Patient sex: M
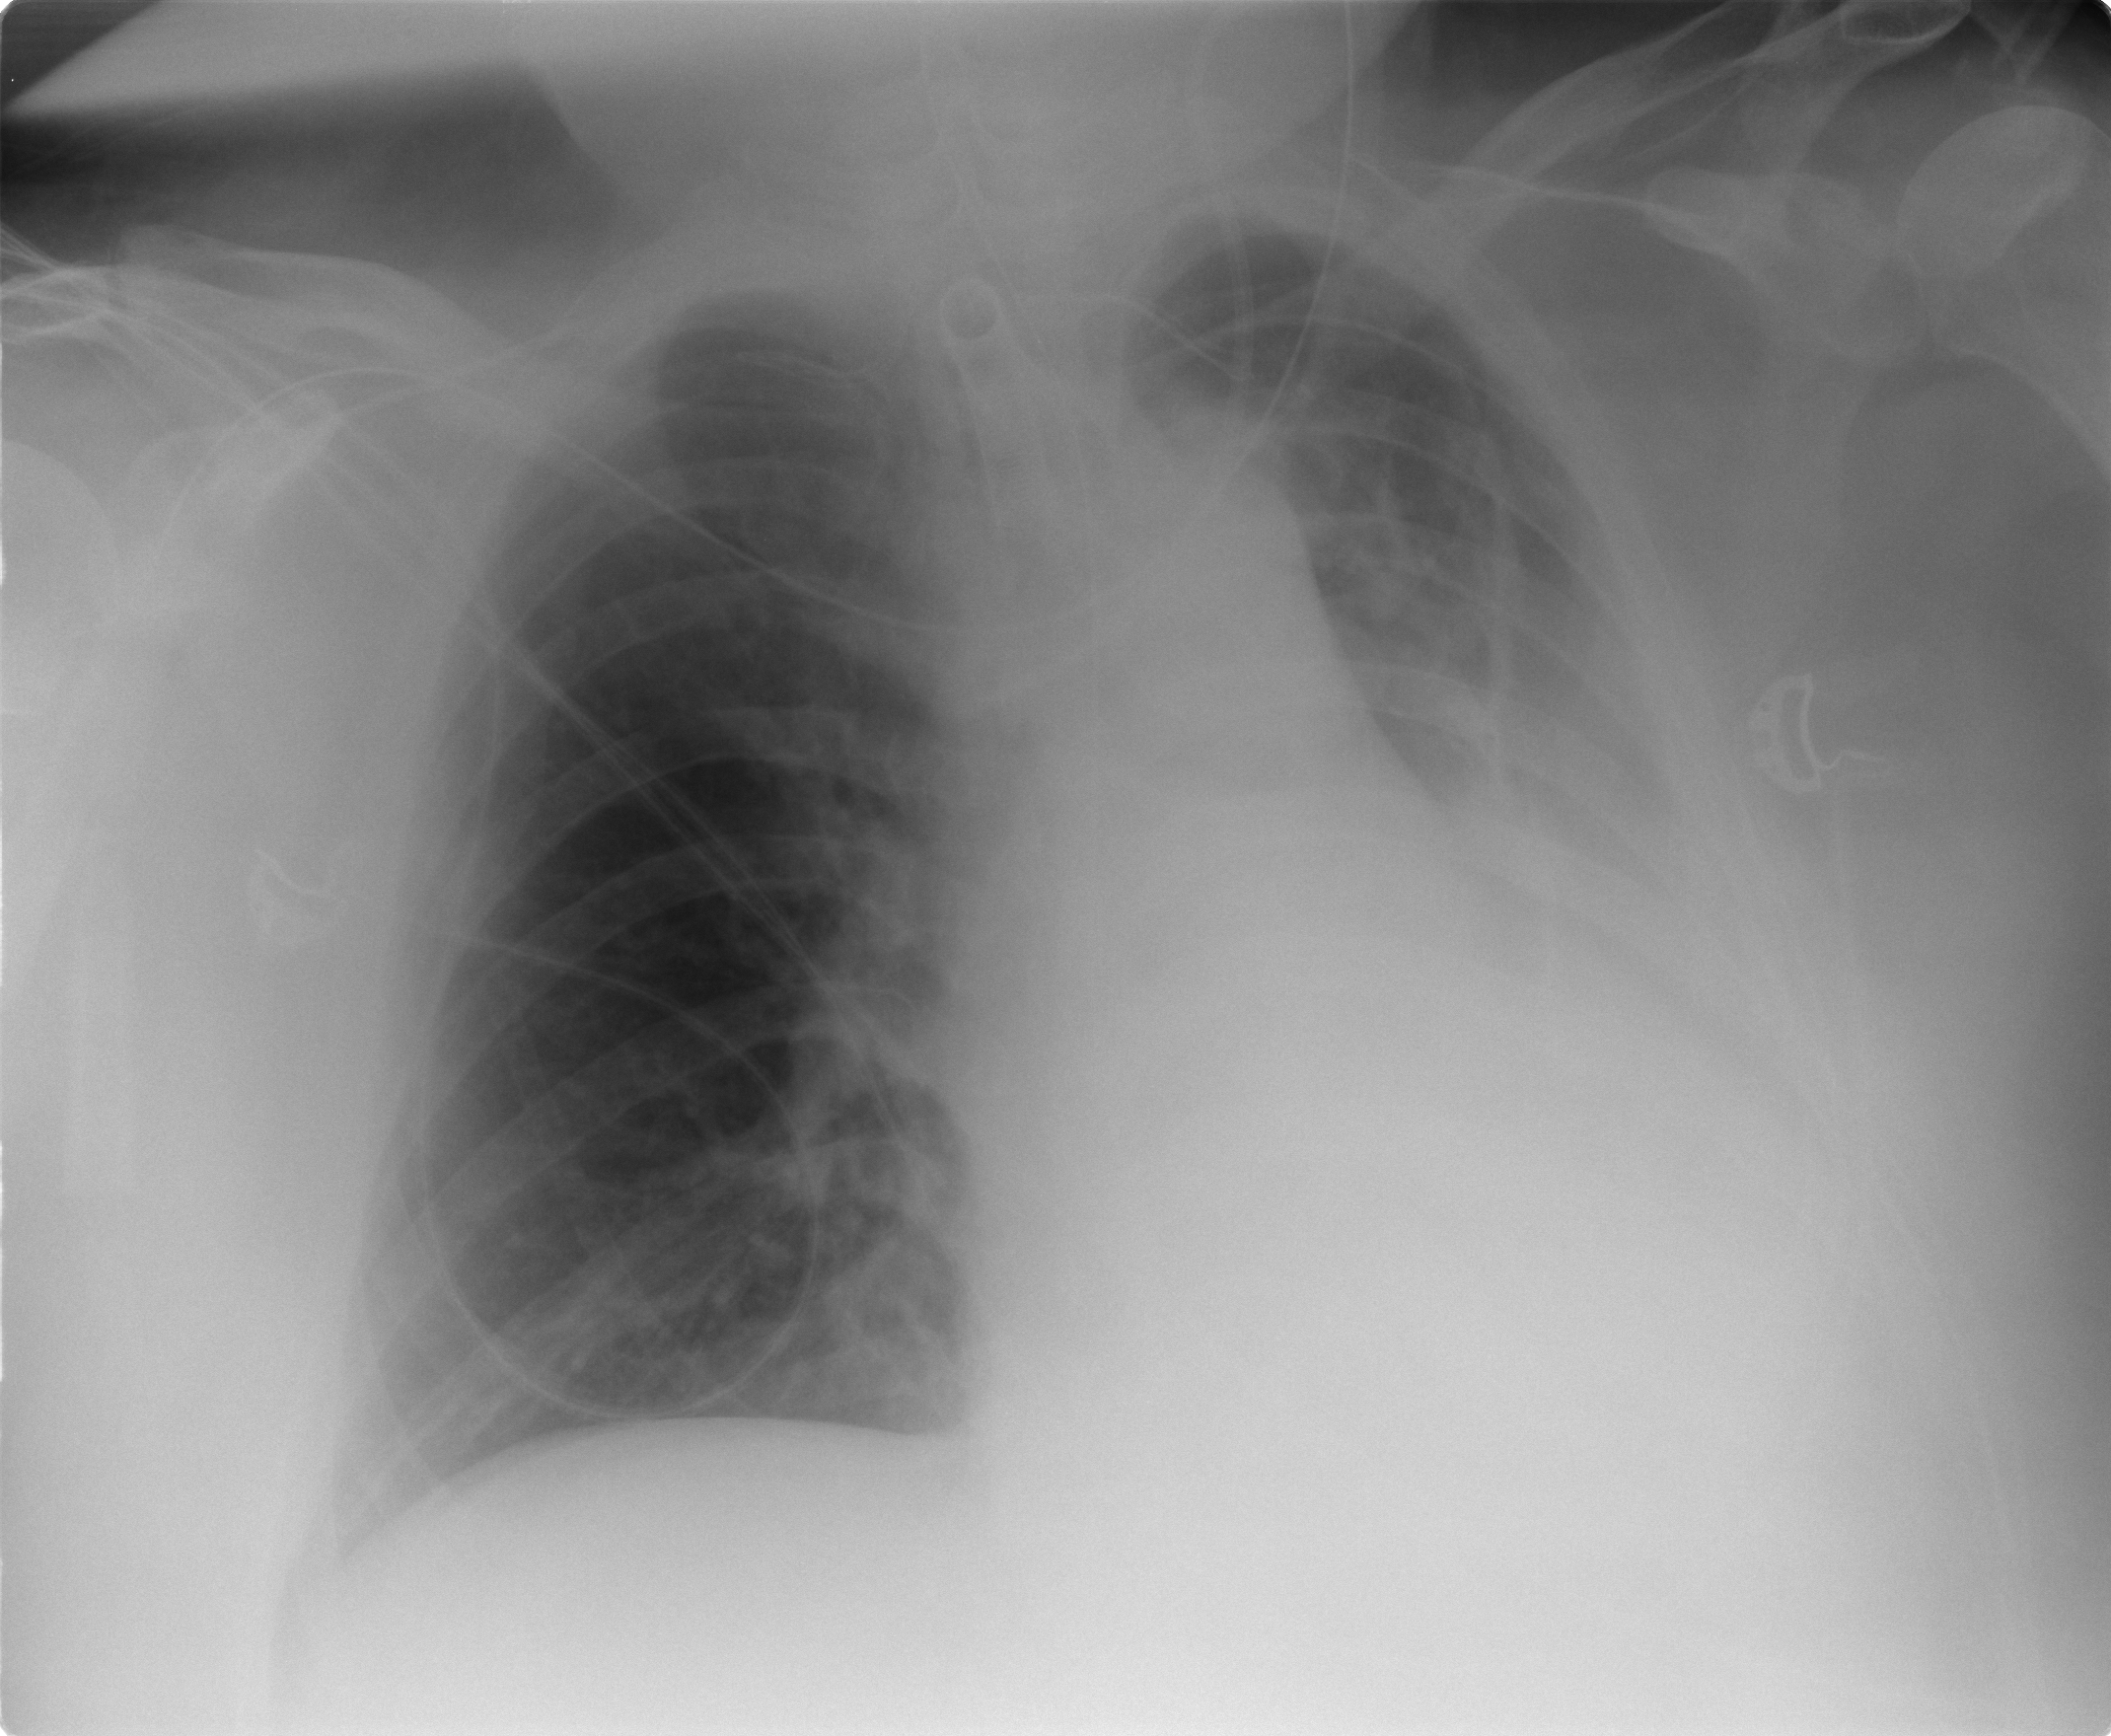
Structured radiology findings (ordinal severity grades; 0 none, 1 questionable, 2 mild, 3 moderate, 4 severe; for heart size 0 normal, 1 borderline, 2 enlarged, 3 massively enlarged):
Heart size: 2
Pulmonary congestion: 2
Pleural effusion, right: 0
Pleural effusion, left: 3
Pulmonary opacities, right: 2
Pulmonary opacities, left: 3
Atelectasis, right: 2
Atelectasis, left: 3